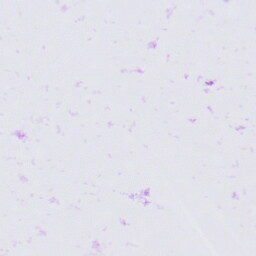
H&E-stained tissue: Prostate